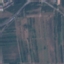
Land use / land cover class: PermanentCrop